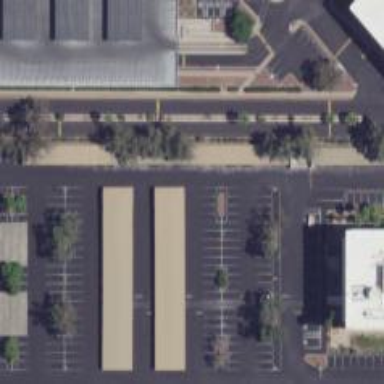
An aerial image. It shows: Parking area with surface.